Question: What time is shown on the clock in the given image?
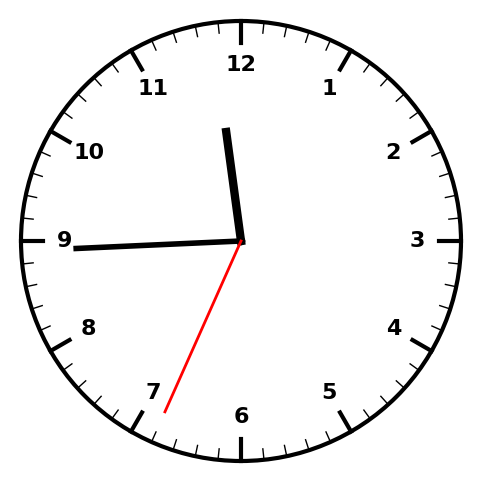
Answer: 11:44:34